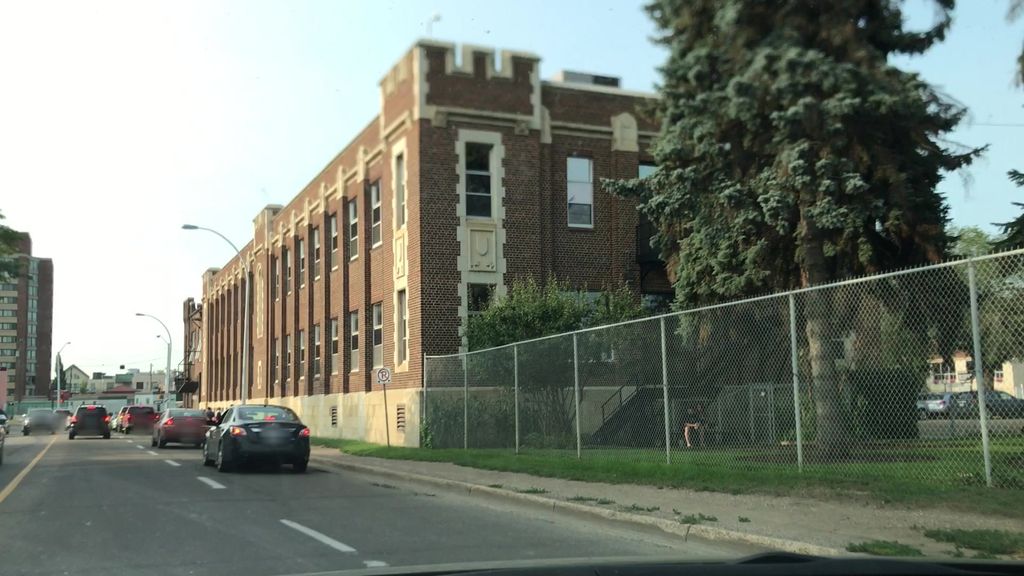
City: edmonton